Question: I've created some avatars from vector artwork and saved them as transparent PNGs. If I place the PNGs in interface builder, the quality is perfect. When I place them using code, the edges are horribly jagged, as if the AA has been removed, yet it's the same image. Is there any way to place them with code and maintain nice smooth edges?
I've attached a screenshot below with the iphone ver on the right.

Thanks,
Chris
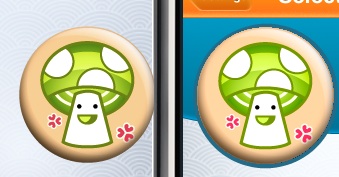
Answer: Apple compresses 'pngs' using a special optimization formula. It is possible that this formula is causing your images to alter from the original. If you notice a difference that you cannot live with, turn off the optimization by going into your 'target''s info panel and unchecking the 'Compress PNG files' option under the 'build' tab.